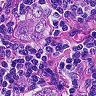
Metastatic tissue present: yes